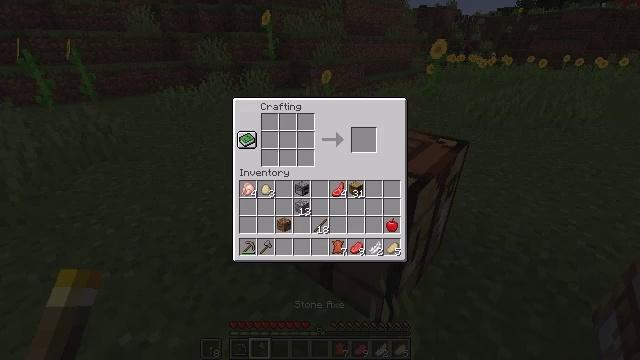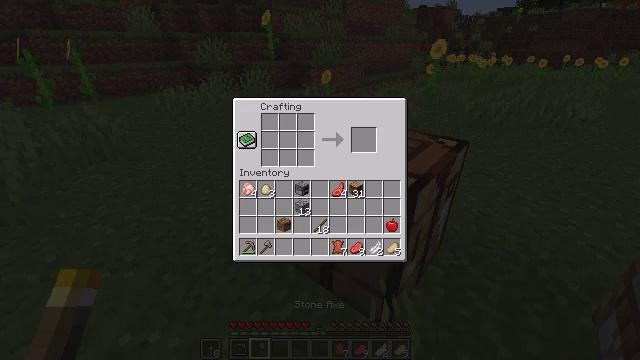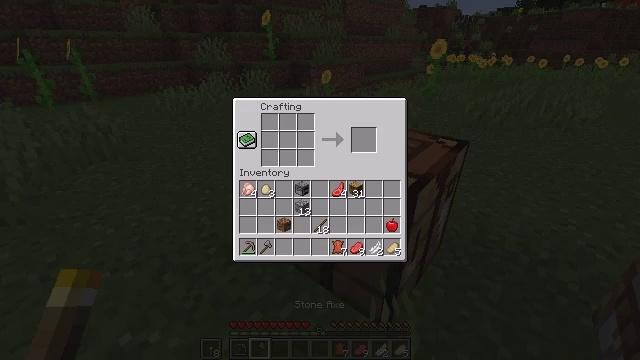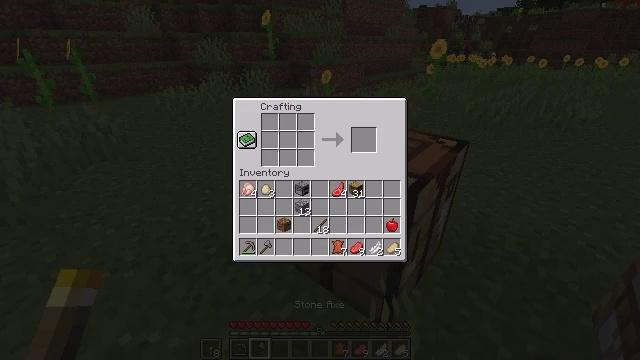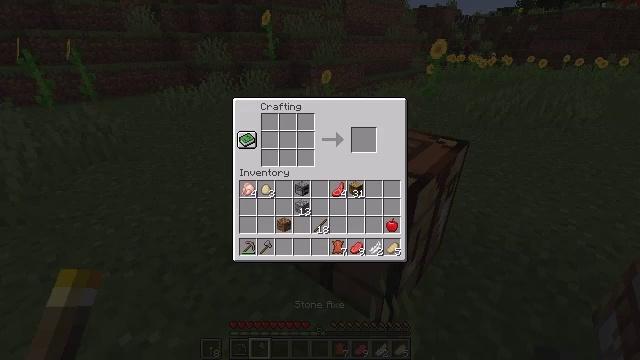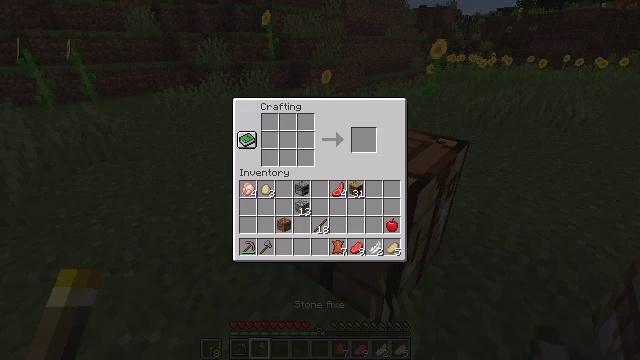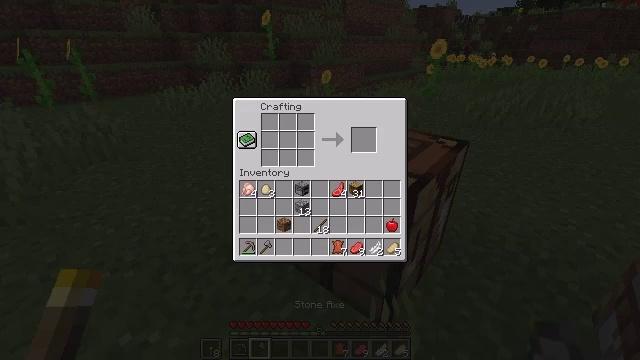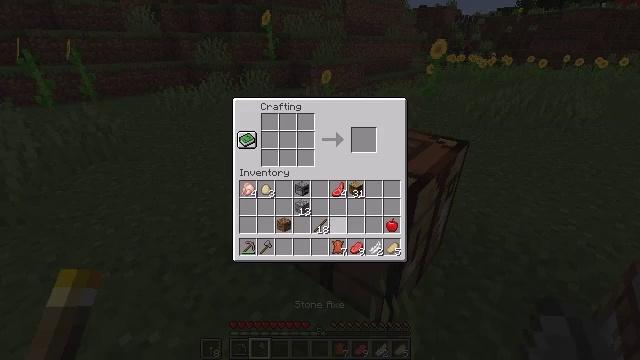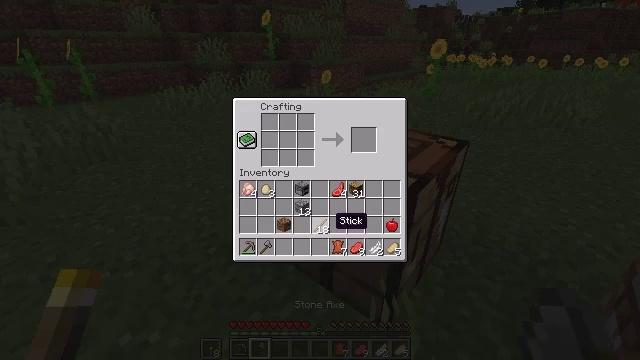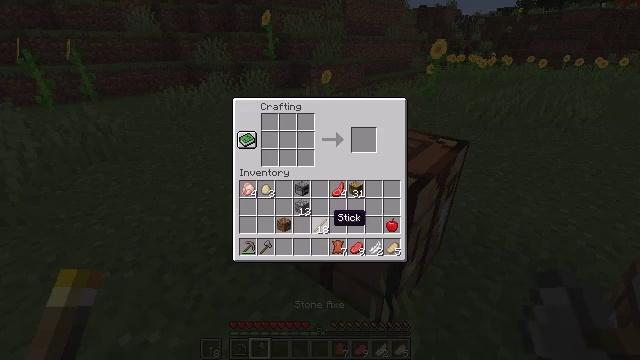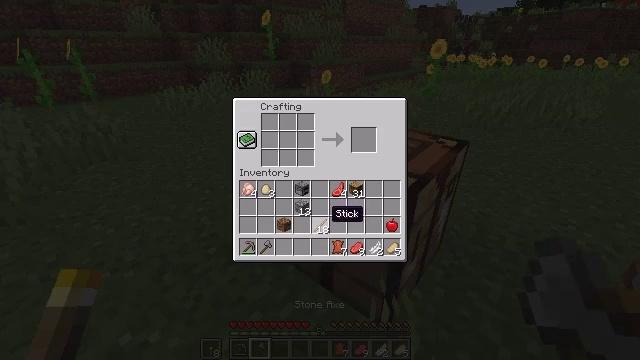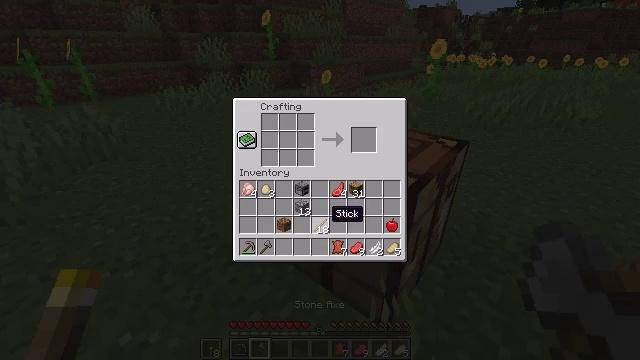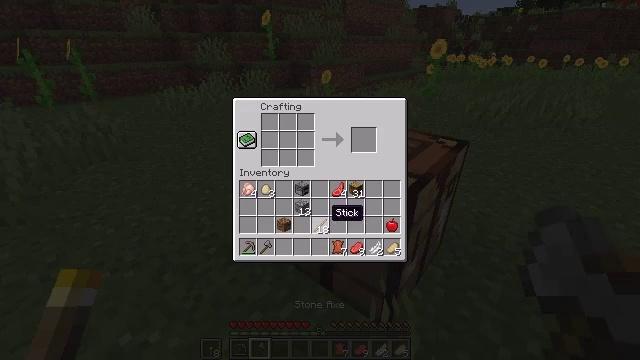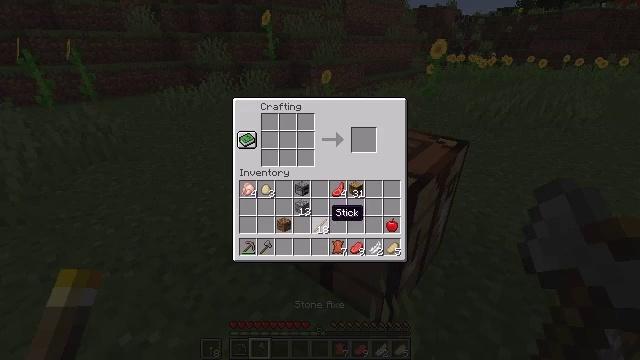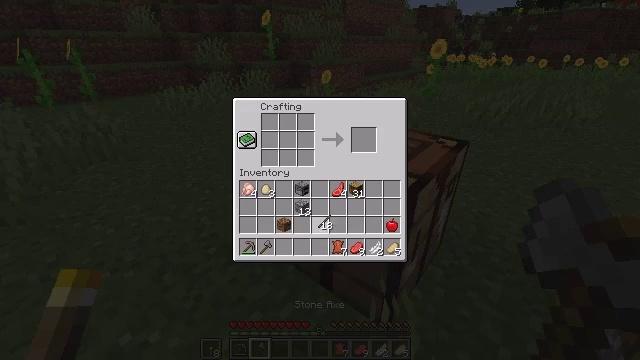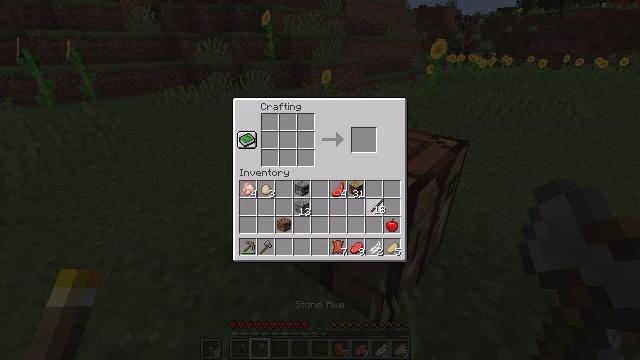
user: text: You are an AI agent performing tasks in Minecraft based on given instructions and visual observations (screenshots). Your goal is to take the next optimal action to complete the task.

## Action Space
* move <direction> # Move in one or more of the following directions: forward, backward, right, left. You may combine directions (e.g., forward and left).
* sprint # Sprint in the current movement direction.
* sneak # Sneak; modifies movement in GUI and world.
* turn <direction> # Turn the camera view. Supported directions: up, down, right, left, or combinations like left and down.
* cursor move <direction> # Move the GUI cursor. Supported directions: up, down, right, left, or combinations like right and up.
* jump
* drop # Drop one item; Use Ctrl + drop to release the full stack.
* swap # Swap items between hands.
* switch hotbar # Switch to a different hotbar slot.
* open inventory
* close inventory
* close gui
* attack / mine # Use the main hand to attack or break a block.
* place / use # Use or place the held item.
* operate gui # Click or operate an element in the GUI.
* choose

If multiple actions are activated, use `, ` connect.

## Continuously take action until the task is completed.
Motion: motion action
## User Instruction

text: Use leather in the crafting table to make leather leggings.
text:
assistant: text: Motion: no_op
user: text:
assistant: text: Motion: no_op
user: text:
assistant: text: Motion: no_op
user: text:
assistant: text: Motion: no_op
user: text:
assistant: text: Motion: no_op
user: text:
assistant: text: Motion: no_op
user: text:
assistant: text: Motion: no_op
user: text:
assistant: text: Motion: no_op
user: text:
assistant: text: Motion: no_op
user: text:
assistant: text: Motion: no_op
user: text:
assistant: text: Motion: no_op
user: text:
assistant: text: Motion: no_op
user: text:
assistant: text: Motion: no_op
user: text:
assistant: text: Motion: operate gui
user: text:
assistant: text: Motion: cursor move right and up, operate gui
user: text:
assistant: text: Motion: cursor move right and up
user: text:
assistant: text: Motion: no_op
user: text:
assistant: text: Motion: no_op
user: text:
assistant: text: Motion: no_op
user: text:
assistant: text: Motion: no_op
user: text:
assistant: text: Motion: cursor move left
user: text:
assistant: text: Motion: cursor move left
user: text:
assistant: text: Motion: no_op
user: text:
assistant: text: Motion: no_op
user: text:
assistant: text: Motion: no_op
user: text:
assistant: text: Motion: operate gui
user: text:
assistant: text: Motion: operate gui
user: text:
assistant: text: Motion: no_op
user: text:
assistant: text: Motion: no_op
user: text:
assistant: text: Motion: no_op